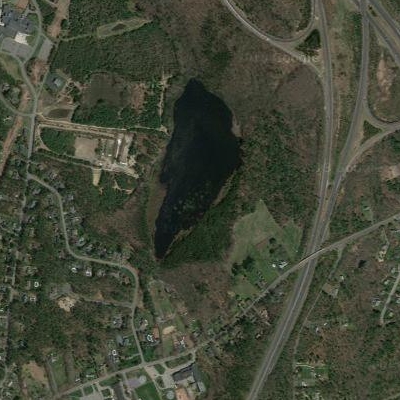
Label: RiverLake